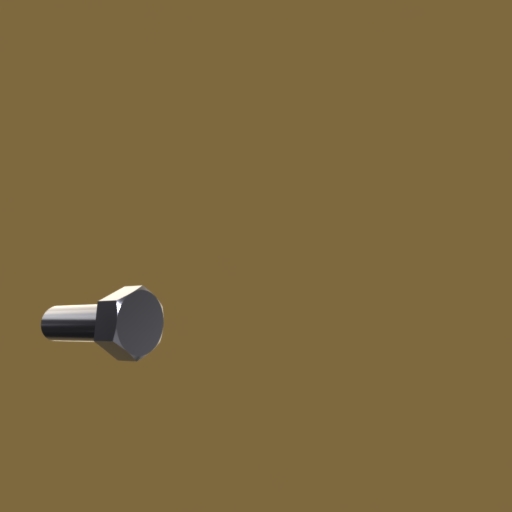
Label: bolt